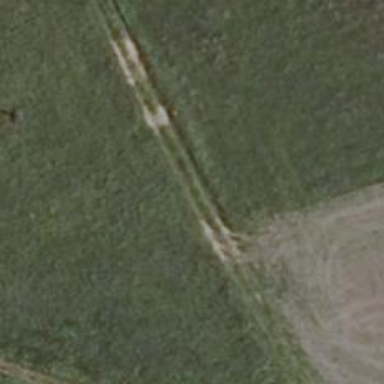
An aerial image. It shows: Track with grade 5 tracktype.